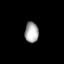
Tissue: lung
Cell type: Others
Senescence score: 0.2162
Nuclear area (px): 272
Mean DAPI intensity: 171.691